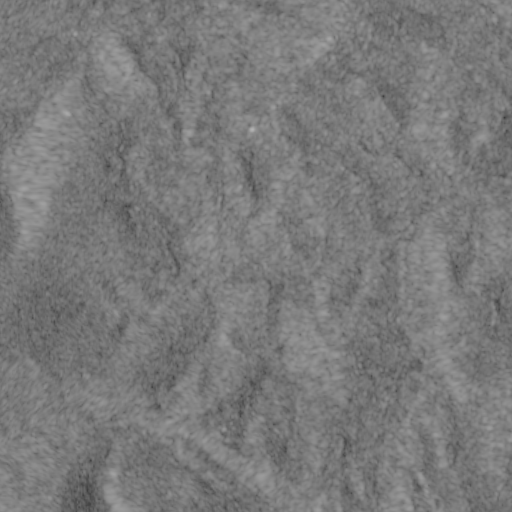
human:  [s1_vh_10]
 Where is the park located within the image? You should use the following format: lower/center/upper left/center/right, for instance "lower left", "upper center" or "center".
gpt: The park is located in the upper center of the image.
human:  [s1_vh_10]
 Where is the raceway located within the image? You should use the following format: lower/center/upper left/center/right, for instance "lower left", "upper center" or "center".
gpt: The raceway is located in the lower center of the image.
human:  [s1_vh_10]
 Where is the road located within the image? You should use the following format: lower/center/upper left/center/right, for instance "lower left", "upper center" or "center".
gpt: There is no road in the image.

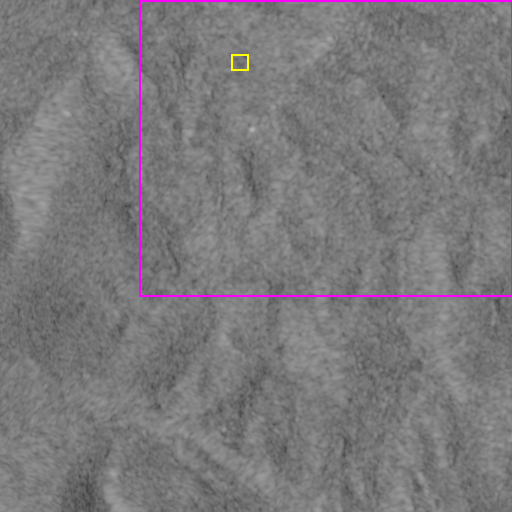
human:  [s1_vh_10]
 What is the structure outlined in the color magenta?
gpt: The structure outlined in magenta is a crop field.
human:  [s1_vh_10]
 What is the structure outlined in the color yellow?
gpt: The structure outlined in yellow is a park.
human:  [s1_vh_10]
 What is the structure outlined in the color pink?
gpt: There is no pink outline.